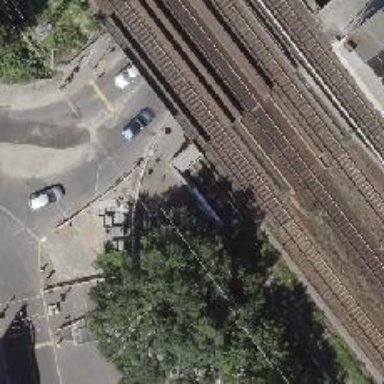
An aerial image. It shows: Entrance to train station.